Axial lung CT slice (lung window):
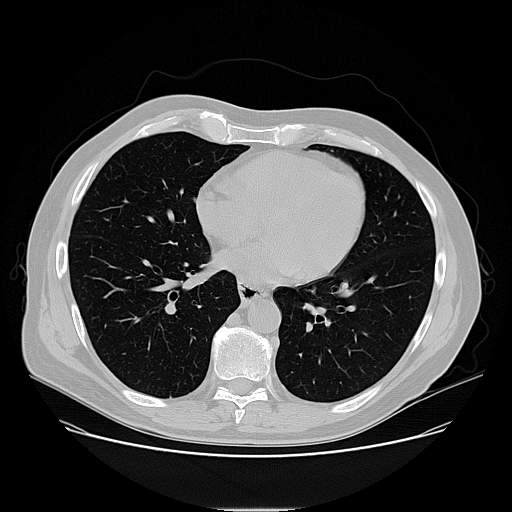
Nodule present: no